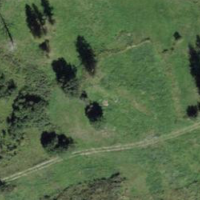
EUNIS habitat code: 24
Species observed at this site:
Scaeva pyrastri